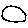
Label: circle